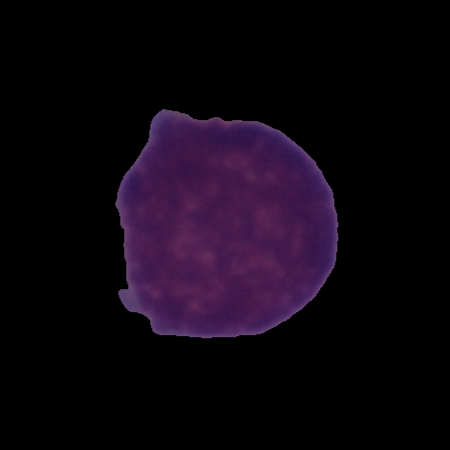
Label: healthy